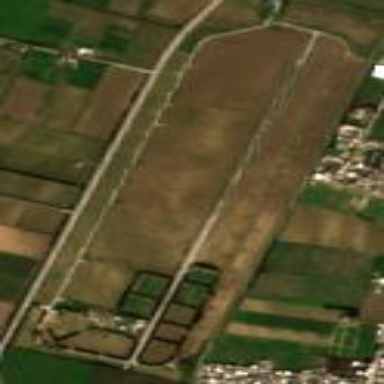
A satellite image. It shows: Farmyard located on abandoned military airfield.